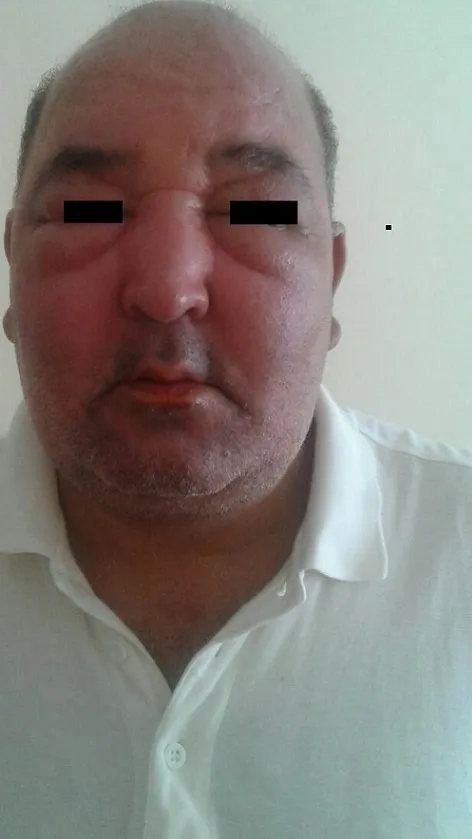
Edema of the face and eyelids with an erythematous cupboard cheeks.
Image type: medical_photograph (skin_photograph)